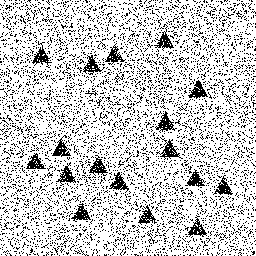
Squares: 0
Triangles: 17
Stars: 0
Total shapes: 17